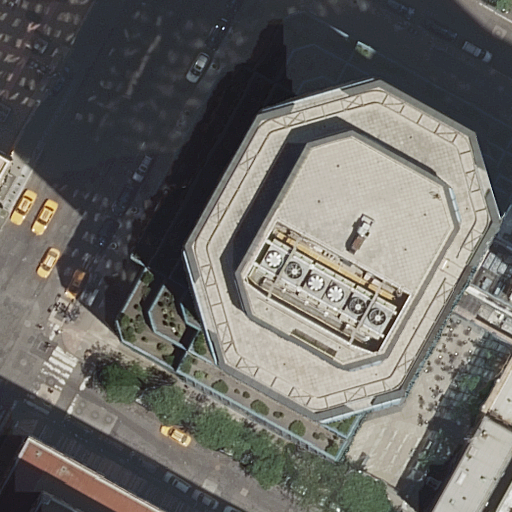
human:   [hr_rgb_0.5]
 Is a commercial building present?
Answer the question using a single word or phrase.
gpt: yes

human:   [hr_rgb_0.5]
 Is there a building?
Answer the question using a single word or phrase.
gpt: yes

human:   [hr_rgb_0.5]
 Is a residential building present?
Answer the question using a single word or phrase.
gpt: yes

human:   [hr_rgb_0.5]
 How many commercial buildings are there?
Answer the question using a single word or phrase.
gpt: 1

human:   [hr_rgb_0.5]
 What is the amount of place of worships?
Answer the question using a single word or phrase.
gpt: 1

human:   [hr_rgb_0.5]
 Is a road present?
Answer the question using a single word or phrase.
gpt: yes

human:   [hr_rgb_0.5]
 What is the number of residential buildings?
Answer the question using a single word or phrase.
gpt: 3

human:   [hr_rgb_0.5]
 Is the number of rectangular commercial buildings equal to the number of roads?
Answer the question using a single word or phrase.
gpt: no

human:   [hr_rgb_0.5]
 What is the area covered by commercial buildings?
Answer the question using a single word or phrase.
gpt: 2m2

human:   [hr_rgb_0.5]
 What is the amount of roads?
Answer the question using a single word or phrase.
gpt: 4

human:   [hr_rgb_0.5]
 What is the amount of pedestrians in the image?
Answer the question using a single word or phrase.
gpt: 1

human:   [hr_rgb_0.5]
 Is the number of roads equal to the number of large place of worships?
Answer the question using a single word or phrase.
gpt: no

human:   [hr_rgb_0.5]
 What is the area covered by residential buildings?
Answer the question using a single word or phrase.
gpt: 4631m2

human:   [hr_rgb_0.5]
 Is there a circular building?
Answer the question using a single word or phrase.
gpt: no

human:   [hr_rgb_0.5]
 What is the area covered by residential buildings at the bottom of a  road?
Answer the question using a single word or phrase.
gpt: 198m2

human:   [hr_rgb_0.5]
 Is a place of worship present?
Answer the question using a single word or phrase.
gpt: yes

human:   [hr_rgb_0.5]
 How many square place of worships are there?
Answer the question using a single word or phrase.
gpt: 0

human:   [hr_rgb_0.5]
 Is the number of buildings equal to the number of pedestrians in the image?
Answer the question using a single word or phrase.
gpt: no

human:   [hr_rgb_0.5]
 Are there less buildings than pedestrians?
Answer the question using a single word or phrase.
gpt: no

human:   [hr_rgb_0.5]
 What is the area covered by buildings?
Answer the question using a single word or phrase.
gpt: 6627m2

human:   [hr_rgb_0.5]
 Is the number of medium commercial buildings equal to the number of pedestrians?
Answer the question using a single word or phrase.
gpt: no

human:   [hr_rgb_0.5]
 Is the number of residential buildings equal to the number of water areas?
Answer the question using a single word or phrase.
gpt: no

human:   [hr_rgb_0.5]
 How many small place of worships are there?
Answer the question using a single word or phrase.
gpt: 0

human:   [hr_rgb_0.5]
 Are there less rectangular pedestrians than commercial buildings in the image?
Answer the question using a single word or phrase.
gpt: yes

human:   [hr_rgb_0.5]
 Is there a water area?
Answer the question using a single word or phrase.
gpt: no

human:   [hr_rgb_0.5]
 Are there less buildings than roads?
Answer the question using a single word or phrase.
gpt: no

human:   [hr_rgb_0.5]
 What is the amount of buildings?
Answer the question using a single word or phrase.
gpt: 6

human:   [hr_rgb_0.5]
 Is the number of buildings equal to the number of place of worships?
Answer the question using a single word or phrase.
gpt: no

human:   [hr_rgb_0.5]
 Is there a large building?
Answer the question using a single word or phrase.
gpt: yes

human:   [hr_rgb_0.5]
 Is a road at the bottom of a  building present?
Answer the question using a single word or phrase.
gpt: yes

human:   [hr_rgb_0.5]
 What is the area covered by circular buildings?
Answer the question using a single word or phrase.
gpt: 0m2

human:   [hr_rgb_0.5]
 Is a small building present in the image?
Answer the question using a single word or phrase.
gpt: yes

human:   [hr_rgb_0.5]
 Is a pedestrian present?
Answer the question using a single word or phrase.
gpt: yes

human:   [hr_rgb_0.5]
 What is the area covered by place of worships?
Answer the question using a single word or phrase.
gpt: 618m2

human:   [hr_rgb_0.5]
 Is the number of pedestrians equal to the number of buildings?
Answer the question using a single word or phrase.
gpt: no

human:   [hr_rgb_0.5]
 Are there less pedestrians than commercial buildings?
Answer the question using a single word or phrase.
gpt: no

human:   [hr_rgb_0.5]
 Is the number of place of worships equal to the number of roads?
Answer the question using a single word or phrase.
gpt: no

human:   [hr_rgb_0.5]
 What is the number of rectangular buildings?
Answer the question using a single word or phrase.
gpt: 4

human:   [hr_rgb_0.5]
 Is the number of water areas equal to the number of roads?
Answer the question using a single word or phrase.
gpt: no

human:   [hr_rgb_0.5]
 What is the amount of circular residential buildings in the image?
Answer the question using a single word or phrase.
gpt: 0

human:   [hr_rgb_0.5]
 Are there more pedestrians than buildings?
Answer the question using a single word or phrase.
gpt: no

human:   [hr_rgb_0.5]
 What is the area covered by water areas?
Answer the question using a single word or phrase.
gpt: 0m2

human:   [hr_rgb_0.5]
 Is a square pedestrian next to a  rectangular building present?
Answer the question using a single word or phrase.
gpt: no

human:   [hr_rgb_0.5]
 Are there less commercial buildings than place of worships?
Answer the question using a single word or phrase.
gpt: no

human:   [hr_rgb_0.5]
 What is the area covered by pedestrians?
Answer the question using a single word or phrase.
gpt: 648m2

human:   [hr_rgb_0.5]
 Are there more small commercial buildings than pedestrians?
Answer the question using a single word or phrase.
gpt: no

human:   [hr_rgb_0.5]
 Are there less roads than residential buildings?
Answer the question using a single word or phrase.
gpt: no

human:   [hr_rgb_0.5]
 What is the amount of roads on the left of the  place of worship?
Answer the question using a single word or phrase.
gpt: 4

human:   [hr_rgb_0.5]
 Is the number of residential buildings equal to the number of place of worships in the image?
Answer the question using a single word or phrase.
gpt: no

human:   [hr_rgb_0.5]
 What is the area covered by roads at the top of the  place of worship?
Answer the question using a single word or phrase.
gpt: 0m2

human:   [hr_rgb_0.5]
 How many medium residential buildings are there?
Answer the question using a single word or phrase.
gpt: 1

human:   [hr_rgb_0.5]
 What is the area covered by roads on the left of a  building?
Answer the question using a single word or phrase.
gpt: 0m2

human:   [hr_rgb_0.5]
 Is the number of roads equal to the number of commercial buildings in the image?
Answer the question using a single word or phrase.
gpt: no

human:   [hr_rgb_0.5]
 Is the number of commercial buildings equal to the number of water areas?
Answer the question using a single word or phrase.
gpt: no

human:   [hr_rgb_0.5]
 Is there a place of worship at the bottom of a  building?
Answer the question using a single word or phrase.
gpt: yes

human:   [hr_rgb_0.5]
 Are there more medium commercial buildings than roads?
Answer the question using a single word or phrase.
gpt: no

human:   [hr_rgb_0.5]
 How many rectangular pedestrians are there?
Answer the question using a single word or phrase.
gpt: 0

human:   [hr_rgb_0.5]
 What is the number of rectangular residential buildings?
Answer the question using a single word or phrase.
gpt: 1

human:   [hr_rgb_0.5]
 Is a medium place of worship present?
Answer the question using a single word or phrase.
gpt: no

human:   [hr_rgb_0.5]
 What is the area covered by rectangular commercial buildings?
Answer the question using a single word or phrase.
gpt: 2m2

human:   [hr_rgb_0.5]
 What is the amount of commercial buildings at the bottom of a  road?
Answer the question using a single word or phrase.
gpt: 0

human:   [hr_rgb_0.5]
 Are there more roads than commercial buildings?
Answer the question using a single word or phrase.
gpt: yes

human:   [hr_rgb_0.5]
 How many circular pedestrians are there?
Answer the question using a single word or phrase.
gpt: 0

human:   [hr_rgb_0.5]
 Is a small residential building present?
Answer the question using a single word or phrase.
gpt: yes